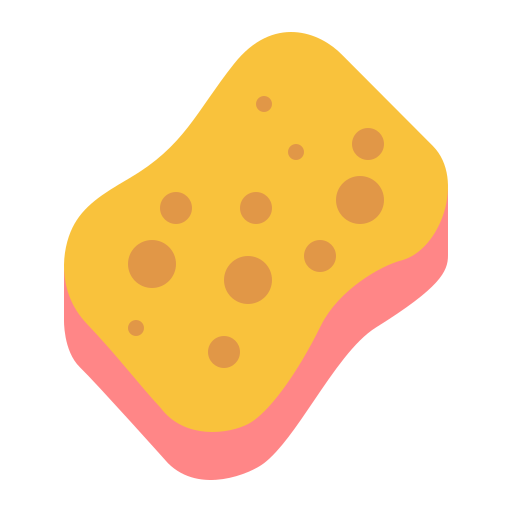
sponge flat